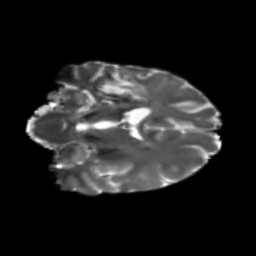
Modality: T2w
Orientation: coronal
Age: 42
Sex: male
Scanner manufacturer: siemens
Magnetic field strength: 3 T
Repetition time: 5.25 s
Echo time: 0.08 s